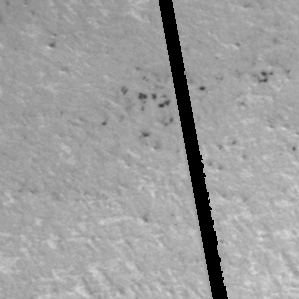
Label: frost